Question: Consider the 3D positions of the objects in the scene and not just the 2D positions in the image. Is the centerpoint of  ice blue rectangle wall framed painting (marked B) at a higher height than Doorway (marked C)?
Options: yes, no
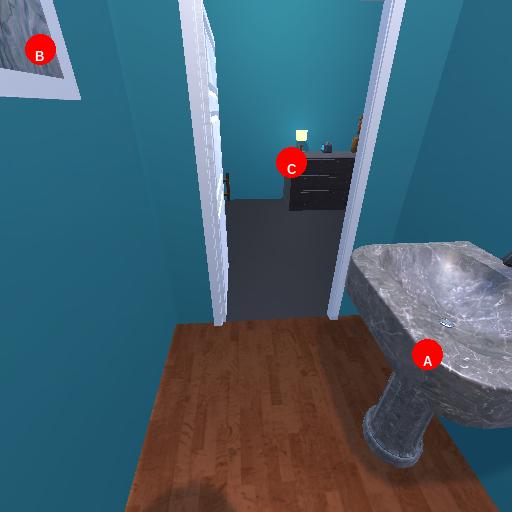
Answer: yes